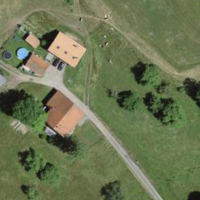
EUNIS habitat code: 52
Species observed at this site:
Galeopsis tetrahit